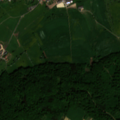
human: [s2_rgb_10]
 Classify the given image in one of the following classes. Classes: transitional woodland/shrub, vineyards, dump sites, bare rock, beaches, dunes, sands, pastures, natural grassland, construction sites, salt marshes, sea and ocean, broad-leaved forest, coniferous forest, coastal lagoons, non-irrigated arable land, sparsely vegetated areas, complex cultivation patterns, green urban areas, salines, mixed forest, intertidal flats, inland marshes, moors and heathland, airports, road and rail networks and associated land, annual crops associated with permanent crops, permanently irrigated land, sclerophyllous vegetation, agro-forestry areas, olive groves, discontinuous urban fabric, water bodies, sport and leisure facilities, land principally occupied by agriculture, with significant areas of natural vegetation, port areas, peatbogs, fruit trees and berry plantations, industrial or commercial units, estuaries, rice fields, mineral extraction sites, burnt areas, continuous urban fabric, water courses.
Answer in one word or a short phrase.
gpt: discontinuous urban fabric, non-irrigated arable land, pastures, land principally occupied by agriculture, with significant areas of natural vegetation, broad-leaved forest